三年级 · 算术
（2021 秋・龙口市期末）用坚式计算。
$45 \times 78=$
$57 \times 39=$
$432 \div 4=$
$589 \div 8=$
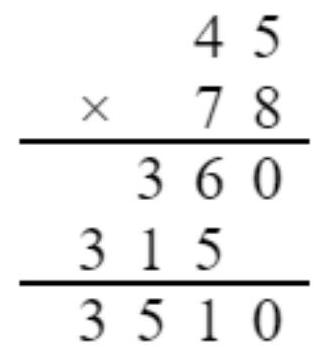
答案: 解答】解: $45 \times 78=3510$

$57 \times 39=2223$

$\begin{array}{r}57 \\ \times \quad 39 \\ \hline 513 \\ 171 \\ \hline 2223\end{array}$

$432 \div 4=108$

$\begin{array}{r}108 \\ 432 \\ 4 \\ \hline 32\end{array}$

$\frac{32}{0}$

$589 \div 8=73 \ldots . .5$

$\begin{array}{r}73 \\ 8 \longdiv { 5 8 9 } \\ 56 \\ \hline 29\end{array}$

$\begin{array}{r}24 \\ \hline 5\end{array}$